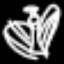
Label: angel